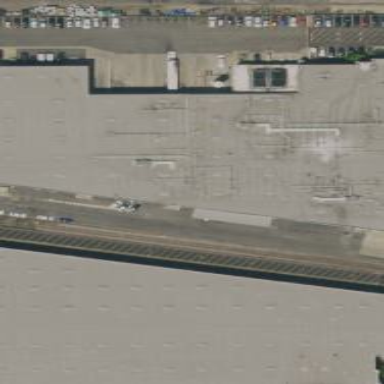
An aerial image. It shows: Warehouse.